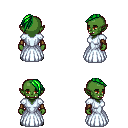
a pixel art fantasy rpg character, female body template, orc, green skin, underdress, metal pants, green long mohawk hairstyle, cloth bracers, black shoes, four views (front, back, left, right), 2x2 character sprite sheet, small pixel art, hard edges, no anti-aliasing